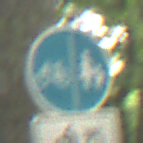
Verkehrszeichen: GetrennterRadUndGehwegRadwegLinks
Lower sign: EinspurigeFahrzeugeFrei2
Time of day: MorningAfternoon
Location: Outdoor (RoadRail)
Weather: Clear
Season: NotSpecified
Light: Natural